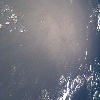
Label: water